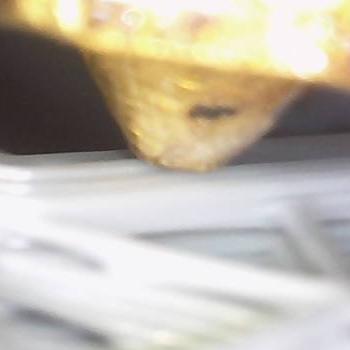
Flow rate: 54%